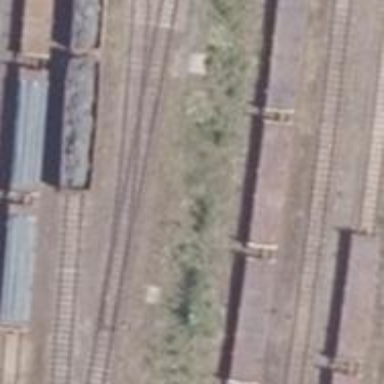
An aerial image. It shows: Railway switch.